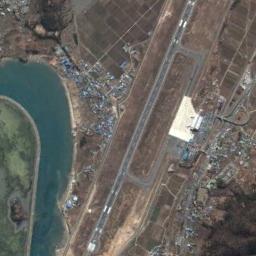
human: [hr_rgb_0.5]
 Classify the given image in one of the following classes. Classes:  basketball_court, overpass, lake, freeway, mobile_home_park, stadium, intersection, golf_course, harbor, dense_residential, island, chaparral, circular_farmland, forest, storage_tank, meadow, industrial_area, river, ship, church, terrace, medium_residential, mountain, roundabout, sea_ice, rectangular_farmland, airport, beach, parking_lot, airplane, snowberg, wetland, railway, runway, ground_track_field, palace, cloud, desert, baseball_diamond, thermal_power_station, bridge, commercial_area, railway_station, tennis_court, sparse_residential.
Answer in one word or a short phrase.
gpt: airport